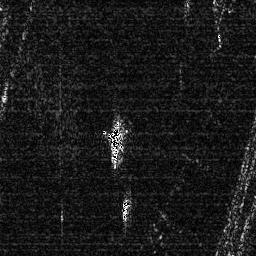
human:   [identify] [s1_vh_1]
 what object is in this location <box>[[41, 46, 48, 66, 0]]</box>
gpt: <ref>1 medium ship at the center</ref>

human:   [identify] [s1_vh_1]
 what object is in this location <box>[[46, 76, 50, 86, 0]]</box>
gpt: <ref>1 small ship at the bottom</ref>